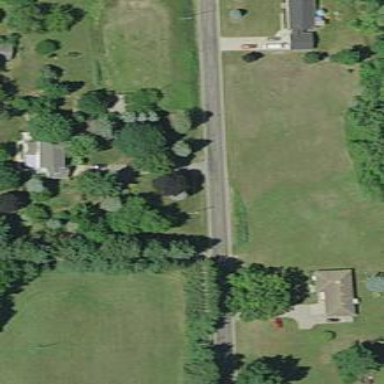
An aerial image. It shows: Driveway leading to service road.